Question: I wrote a script to play with but I found that the method seems not take effect. The version of gevent I use is 1.0.
My script is the following and you can also get it <URL>:
'''
#!/urs/bin/env python2.7
#coding: utf-8
"""Test the usage of 'gevent.event.Event' class.
"""
import random
import gevent
from gevent.event import Event
class TestEvent(object):
def __init__(self):
self.event = Event()
def run(self):
producers = [gevent.spawn(self._producer, i) for i in xrange(3)]
consumers = [gevent.spawn(self._consumer, i) for i in xrange(3)]
tasks = []
tasks.extend(producers)
tasks.extend(consumers)
gevent.joinall(tasks)
def _producer(self, pid):
print("I'm producer %d and now I don't want consume to do something" % (pid,))
self.event.clear()
sleeptime = random.randint(0, 5) * 0.01
print("Sleeping time is %f" % (sleeptime, ))
gevent.sleep(sleeptime)
print("I'm producer %d and now consumer could do something." % (pid,))
self.event.set()
def _consumer(self, pid):
print("I'm consumer %d and now I'm waiting for producer" % (pid,))
flag = self.event.wait()
print("I'm consumer %d. Flag is %r and now I can do something" % (pid, flag))
self.event.clear()
if __name__ == '__main__':
test = TestEvent()
test.run()
'''
The output of the script is:

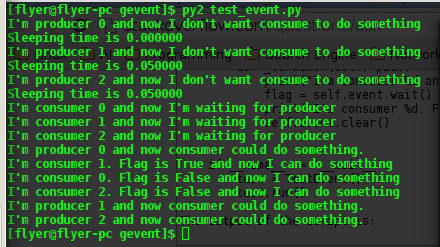
Answer: Your producers do the following:
P-A: Clear the event
P-B: Set the event
Your consumers do the following:
C-A: Wait for the event to become set
C-B: Wake up when event is set
C-C: Get the event value to return it
C-D: Clear the event
You enforce no ordering between your producer and your consumers or between your consumers and each other, so this can happen:
P-A (event is clear)
C1-A
C2-A
C3-A (all three consumers are waiting)
P-B (event is set)
C1-B
C2-B
C3-B (all consumers have woken up because the event is set)
C1-C (consumer 1 sees the event as set)
C1-D (consumer 1 has cleared the event)
C2-C (consumer 2 sees event as clear)
C3-C (consumer 3 sees event as clear)
C2-D
C3-D
...